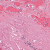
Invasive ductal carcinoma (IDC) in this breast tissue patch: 0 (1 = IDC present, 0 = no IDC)